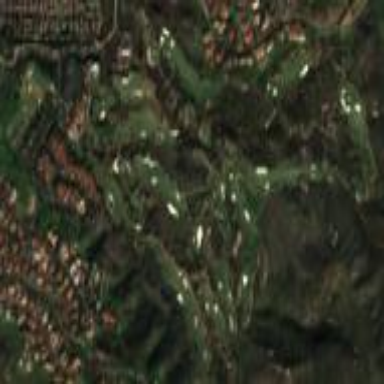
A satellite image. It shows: Golf course.